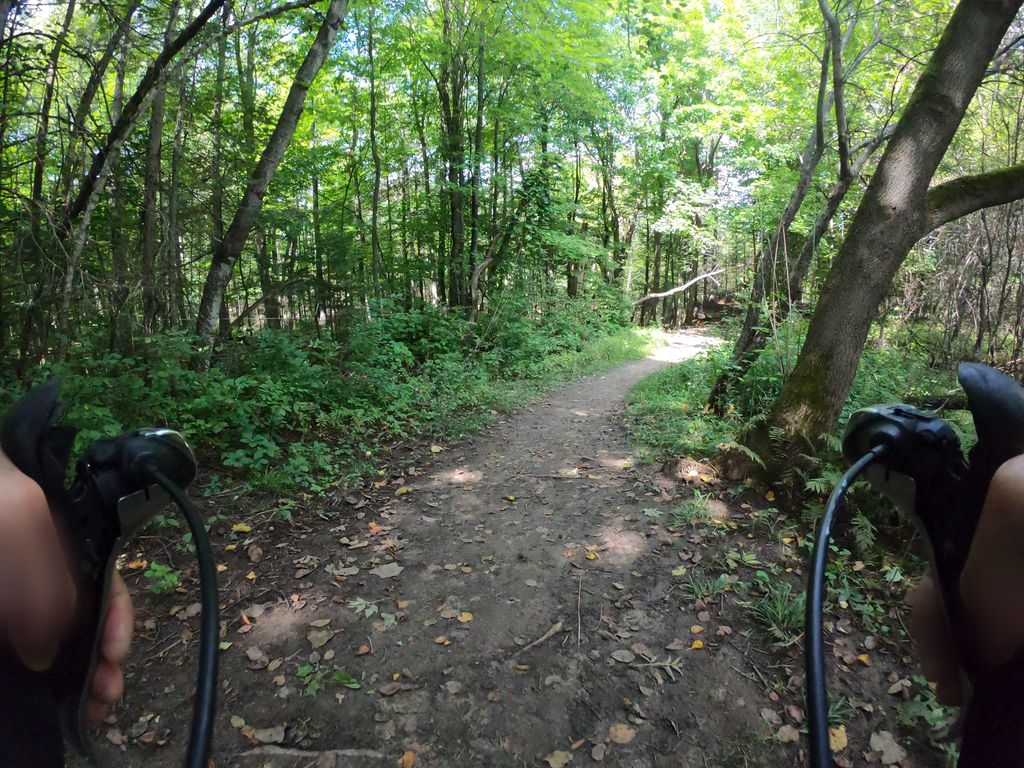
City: ottawa-gatineau